Question: I did the sketch of my model, but I don't know if the relationship (identifying and non-identifying) are correct, and I don't want to continue to let it pass.
If you can just look at what I did, and tell me if that is correct (or not), I would appreciate it.

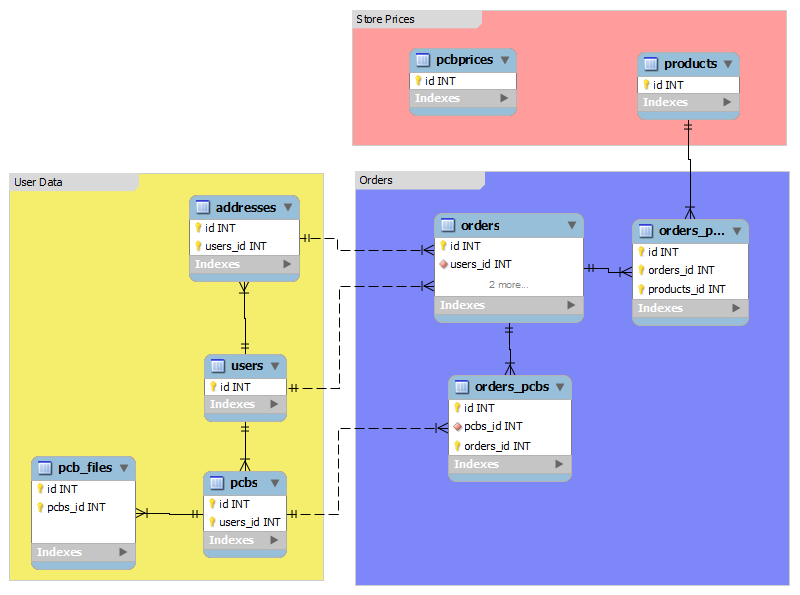
Answer: You have this structure for your cross-reference table:
'''
+-----------------+
| orders_products |
+-----------------+
| id PK |
| orders_id PK |
| products_id PK |
+-----------------+
'''
I don't think the auto-incrementing 'id' field is necessary unless an order can contain the same product more than once (which wouldn't make sense). If you are doing this to record the of each product specified on the order, it would be much better to have a 'quantity' column for each 'order_id -> product_id' instead. I would change the structure of that table to:
'''
+-----------------+
| orders_products |
+-----------------+
| orders_id PK |
| products_id PK |
| quantity |
+-----------------+
'''
---
I don't think it would be a good idea to connect the 'addresses' table to the 'orders' table. What if the user deletes or updates one of his/her address presets? The delete/change would cascade to any past order that contained that address. Depending on how you have your cascade actions set up, those order records would be deleted entirely or you would have misinformation on old orders. This is one situation where referential integrity would NOT be appropriate. Once an order is placed, the shipping address that was specified for that order should not be able to be changed later down the road.
What you should do instead is use the 'addresses' table only to store a list of address presets a user has (so that a drop-down selection can be generated for the user). When a user submits an order, you should just insert the actual textual address information into a 'shipping_address' column on the 'orders' table.
---
To better understand the difference between identifying vs non-identifying relationships, see:
- <URL>
and my answer here:
- <URL>